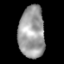
Tissue: lung
Cell type: Epithelial cells
Senescence score: 0.2242
Nuclear area (px): 1323
Mean DAPI intensity: 156.585